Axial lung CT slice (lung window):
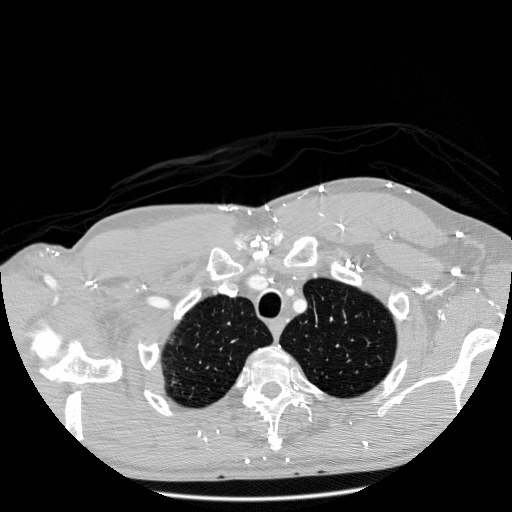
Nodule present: no